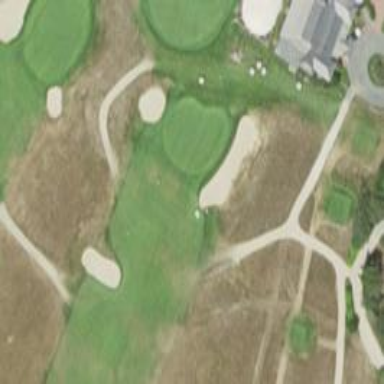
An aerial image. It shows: Golf hole.